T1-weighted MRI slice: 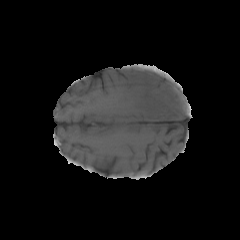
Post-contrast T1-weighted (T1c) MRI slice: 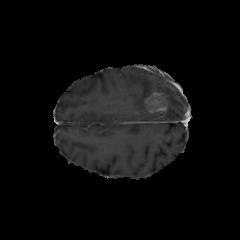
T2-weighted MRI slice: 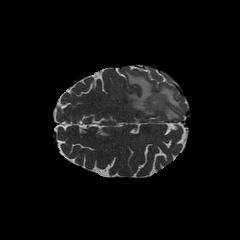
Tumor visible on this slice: yes